Question: I have a web view that shows google maps on my android activity. I am currently getting the link that contains the latitude and longitude values of the selected location by clicking a button. What I want to know is, how can I extract and save the latitude and longitude values in to variables? I tried this code but it doesn't seem to work
'''
Uri uri = Uri.parse(str);
uri.getQueryParameter(q1);
'''

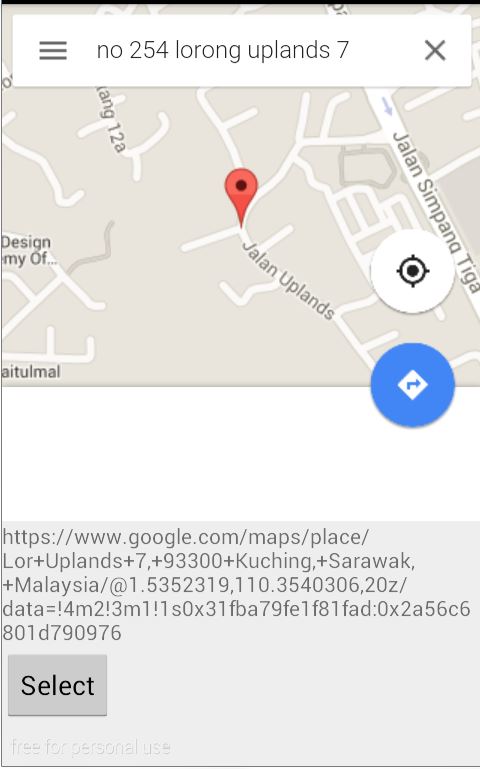
Answer: If you have the url as a String, named str:
'''
String[] part1 = str.split(Pattern.quote("@"));
String[] part2 = part1[1].split(Pattern.quote(","));
double lat = Double.parseDouble(part2[0]);
double lon = Double.parseDouble(part2[1]);
'''